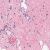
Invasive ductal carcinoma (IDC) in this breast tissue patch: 0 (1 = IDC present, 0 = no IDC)